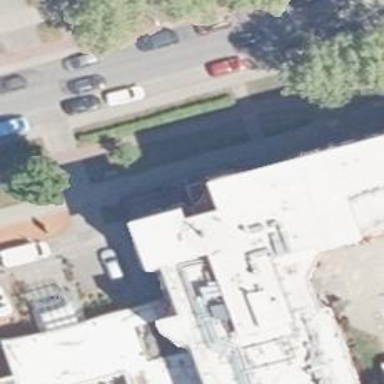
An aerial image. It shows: Cafe.